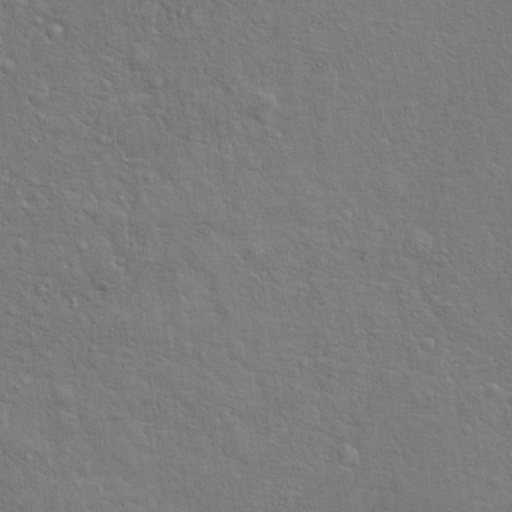
Classes present: Background